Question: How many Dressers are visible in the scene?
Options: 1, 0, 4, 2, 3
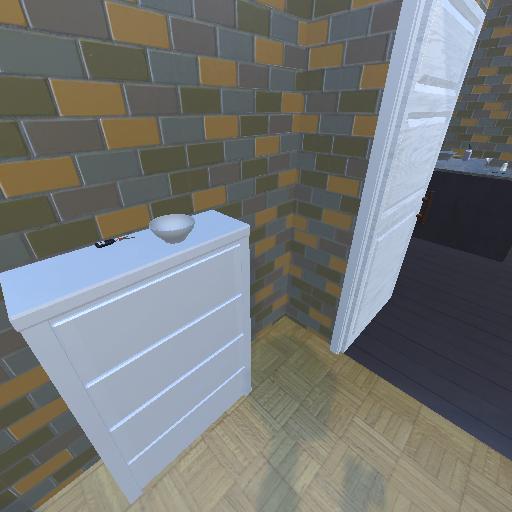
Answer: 1